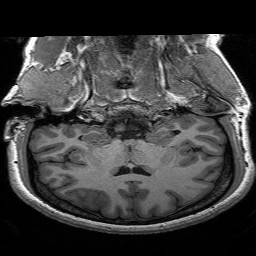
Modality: T1w
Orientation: sagittal
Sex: female